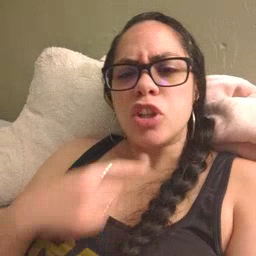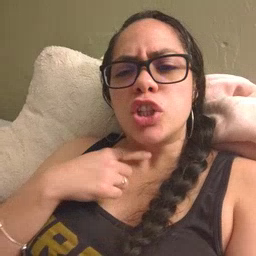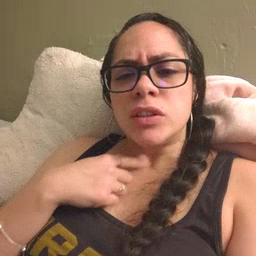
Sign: thirsty